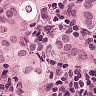
Metastatic tissue present: yes